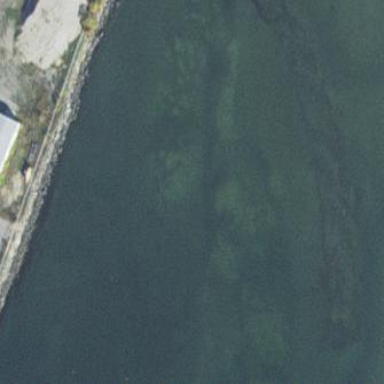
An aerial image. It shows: Natural rock reef.